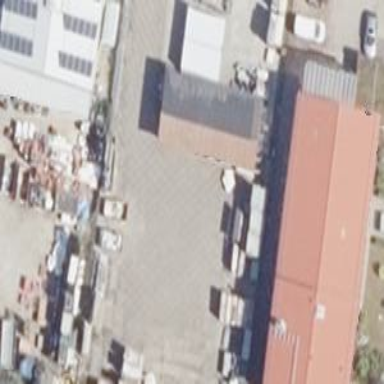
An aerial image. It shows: View of roof of building.